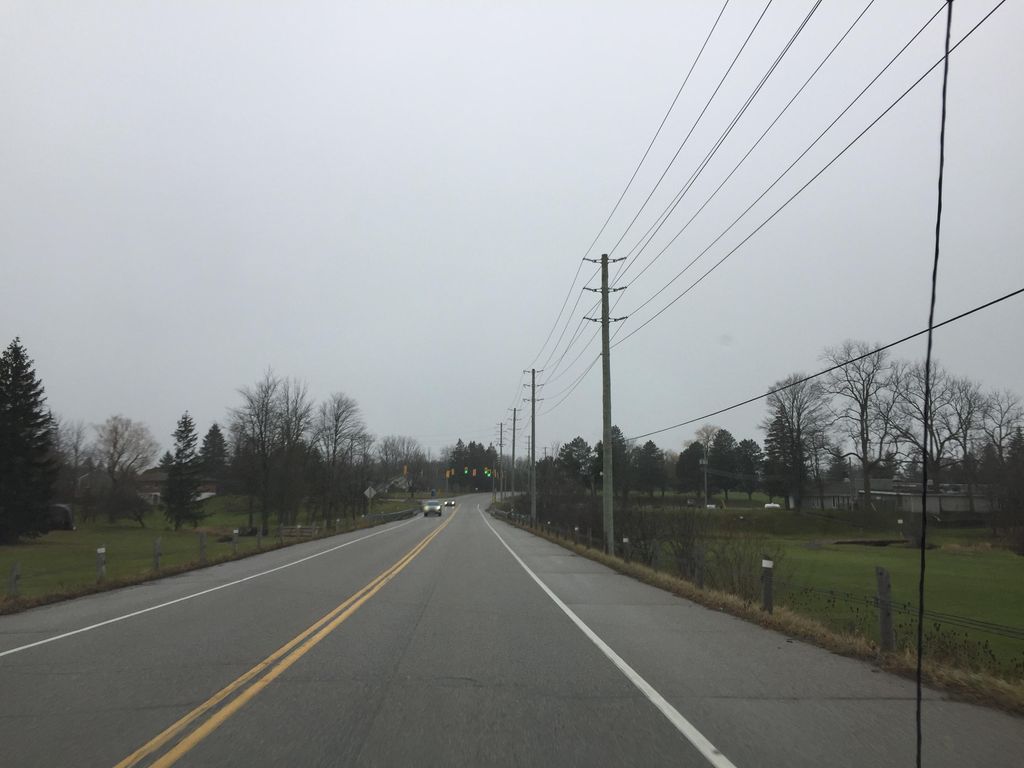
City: kitchener-waterloo